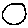
Label: circle